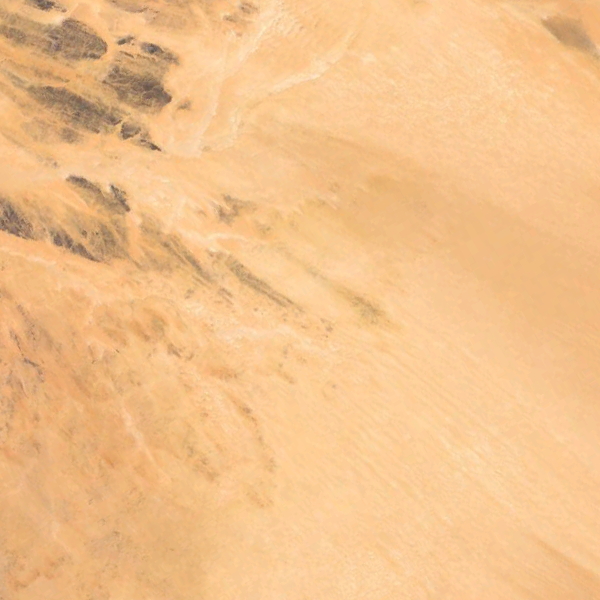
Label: Desert